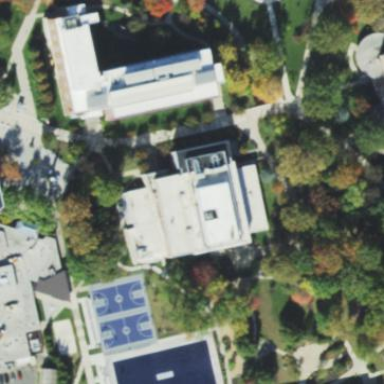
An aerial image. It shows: University building that houses library.